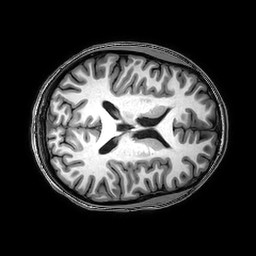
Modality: T1w
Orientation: axial
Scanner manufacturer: philips
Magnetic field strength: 3 T
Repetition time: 0.008345 s
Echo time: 0.00385 s